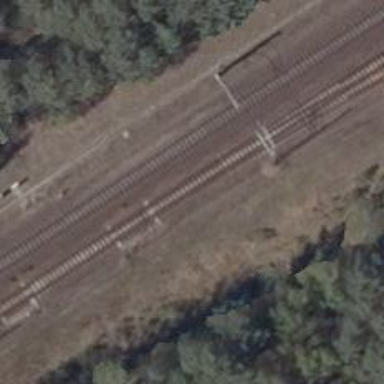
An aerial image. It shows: Railway switch with the turnout side on the right.